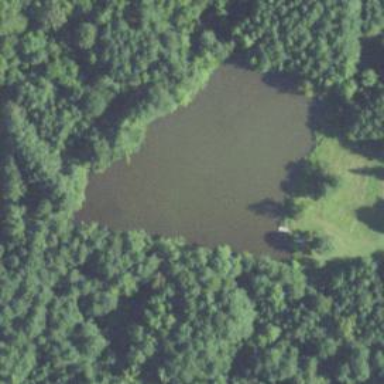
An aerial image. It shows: Pond with natural water.